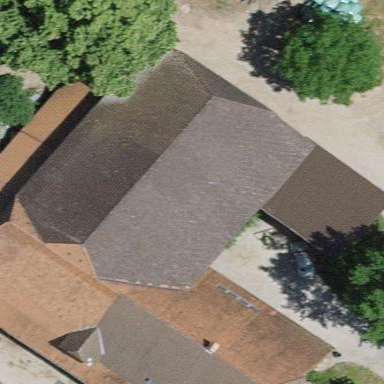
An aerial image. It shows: Farm building.